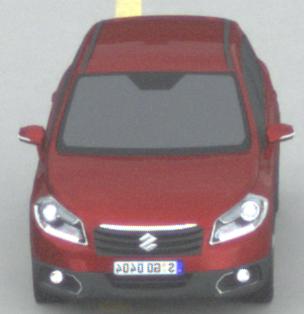
Make: Suzuki
Model: SX4 S-Cross 1.6
Detailed model: SX4 (II) S-Cross
Model produced from: 2013/10
Model produced until: 2015/08
Doors: 5
Color: red
Road condition: dry road
Daytime: midday
Contrast: low contrast